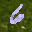
Label: 6